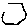
Label: hexagon